Груз массы $M$ и шарик массы $m$ висят на трех невесомых пружинах одинаковой жесткости (см. рисунок).  Верхняя пружина отрывается от шарика в точке $A$.
Определите ускорение $\vec{a}$ (модуль и направление) шарика в начальный момент после отрыва.
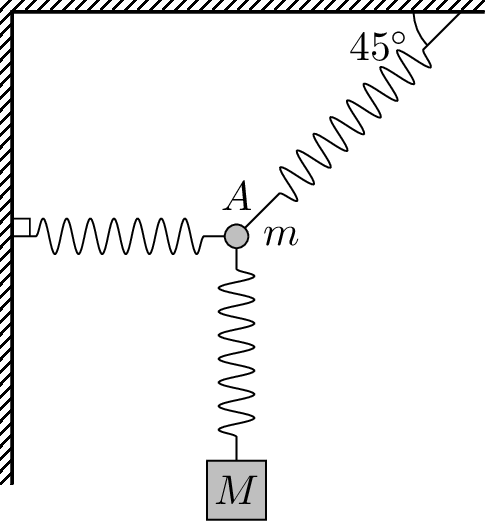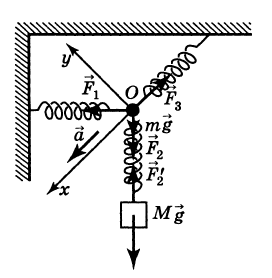
Решение: Выберем прямоугольную систему координат $O x y$, как показано на рисунке.  Рассмотрим силы, действующие на шарик $m$ до того, как верхняя пружина оторвется. Так как шарик в этот момент находится в покое, то Условие покоя груза $M$ $$ F_{2}^{\prime}=F_{2}=M g. $$Решая эту систему уравнений, получим $$ F_{3}=\sqrt{2}(M+m) g. $$В начальный момент после отрыва пружины на шарик $m$ будут продолжать действовать силы $m \vec{g}$, $\vec{F}_{1}$ и $\vec{F}_{2}$. Следовательно, его ускорение в начальный момент будет направлено вдоль оси $x$ и равно $$ a=\frac{F_{3}}{m}=\sqrt{2} \frac{M+m}{m} g. $$
Ответ: $$ a=\sqrt{2} \frac{M+m}{m} g. $$
Темы:
T, Механика, Динамика, Всероссийские, Пружина, Ускорение